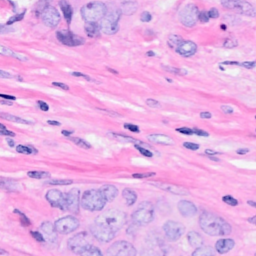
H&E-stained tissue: Breast